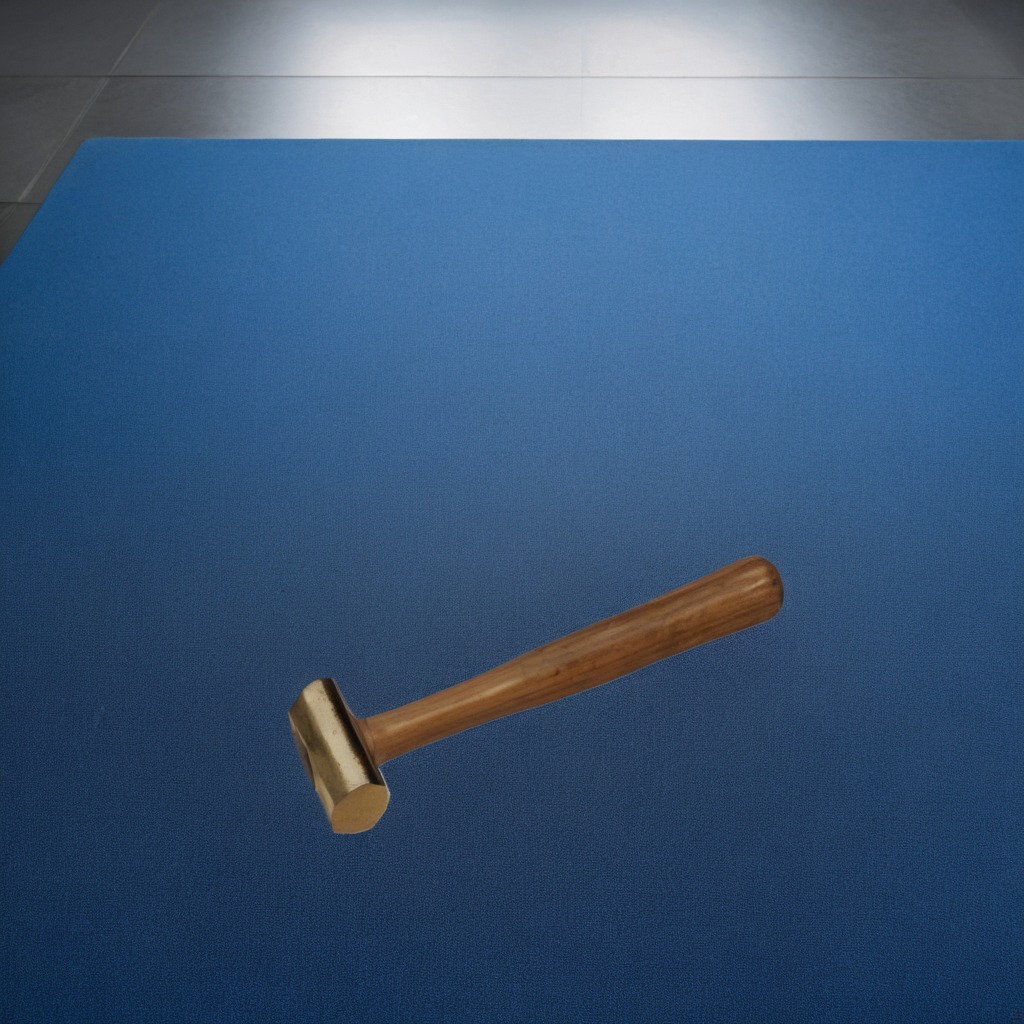
A hammer is lying on the clean granite tabletop.